Aerial crown-view tile of a tropical tree (Barro Colorado Island, Panama), acquired 20241014:
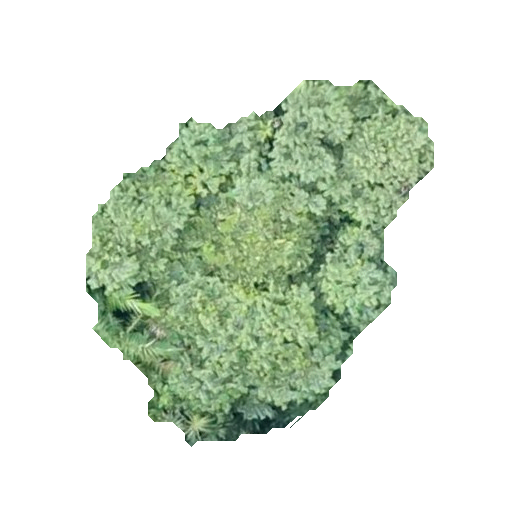
Species: Luehea seemannii
GBIF accepted scientific name: Luehea seemannii
Crown area: 129.617 m²